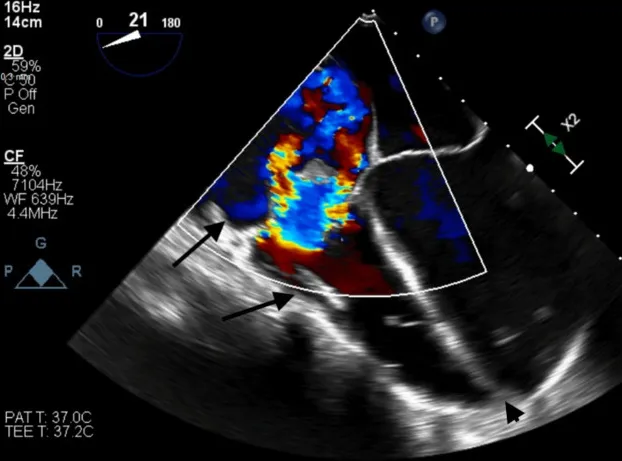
TTE showing torrential tricuspid regurgitation (colored), right atrial and ventricular dilation (arrows), and flattening of the intraventricular septum (arrowhead). . TEE, transesophageal echocardiogram.
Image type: radiology (ultrasound)